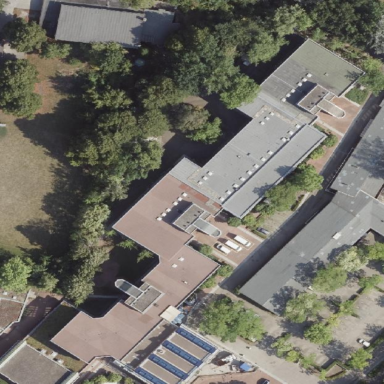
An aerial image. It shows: School building.